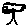
Label: tree